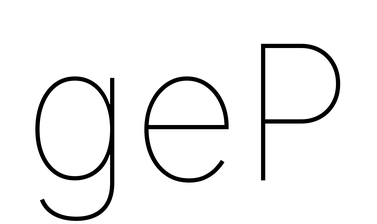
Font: Inter_Thin